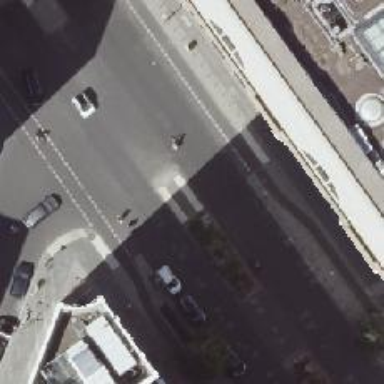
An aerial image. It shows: Traffic island located on footway.